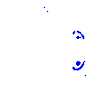
Particle: electron